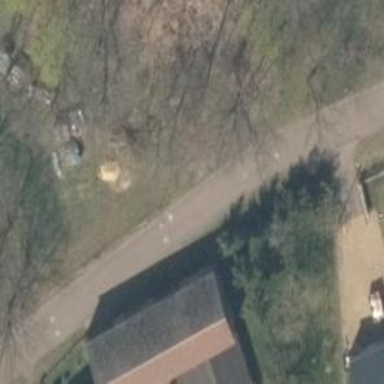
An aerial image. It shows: Residential road.